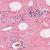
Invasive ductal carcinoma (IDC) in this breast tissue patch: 0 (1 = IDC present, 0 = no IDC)